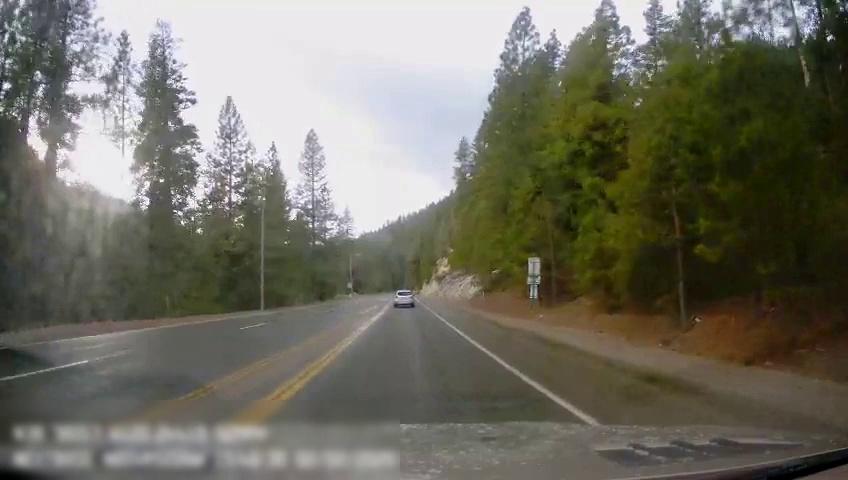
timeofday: Day
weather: Sunny
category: Drivable Space
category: Vehicles | SUV
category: Lanes | Alternate Lane
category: Lanes | Current Lane
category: Lanes | Opposite Lane
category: Lanes | Opposite Lane
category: Lanes | Opposite Lane
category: Lanes | Opposite Lane
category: Lanes | Opposite Lane